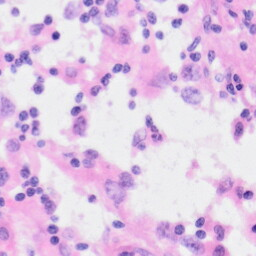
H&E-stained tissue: Kidney